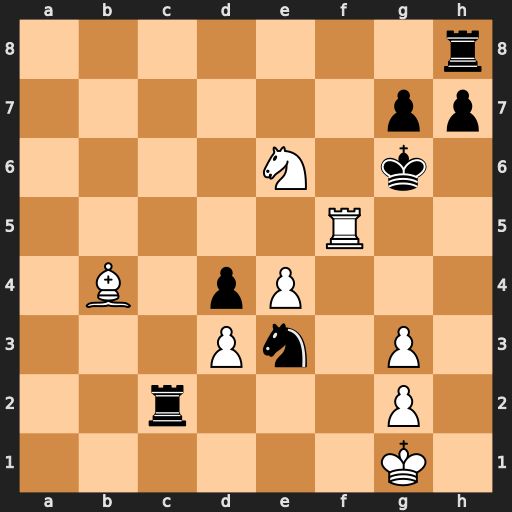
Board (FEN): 7r/6pp/4N1k1/5R2/1B1pP3/3Pn1P1/2r3P1/6K1
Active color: w
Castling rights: -
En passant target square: -
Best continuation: Nf4+ Kh6 Rh5#